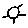
Label: sun